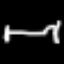
Label: bed